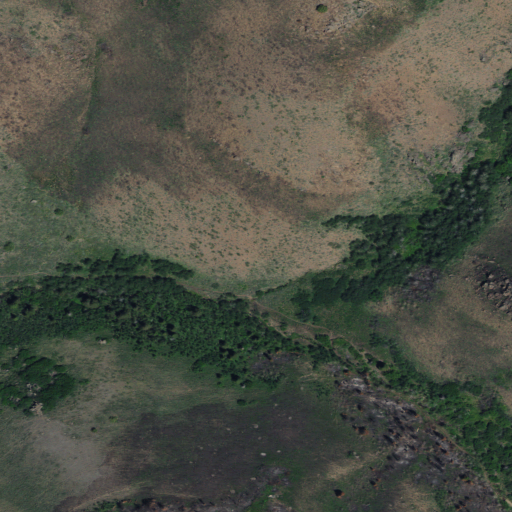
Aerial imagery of valley in Idaho named Bear Gulch containing grassland, shrub, and evergreen forest